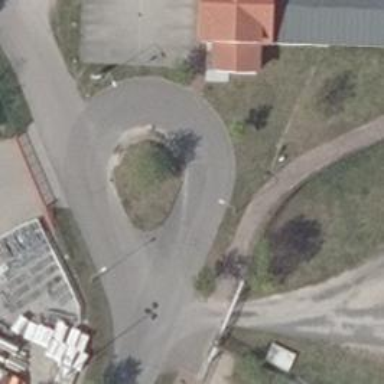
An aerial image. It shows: Turning loop on the road.